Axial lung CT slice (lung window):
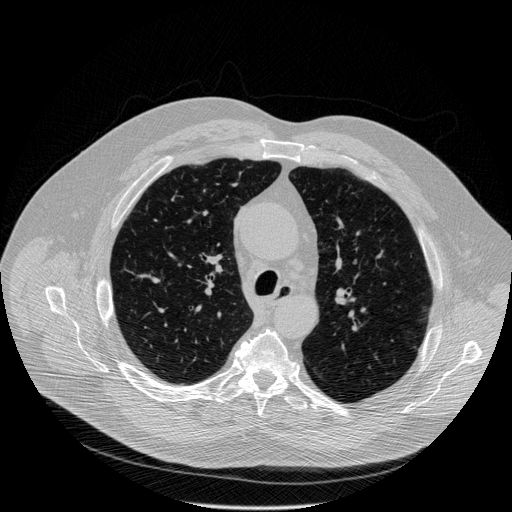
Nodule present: no